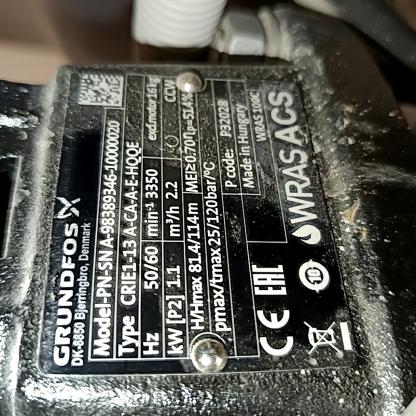
Klasa: tabliczka-znamionowa